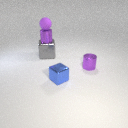
small purple metal cylinder above large gray metal cube